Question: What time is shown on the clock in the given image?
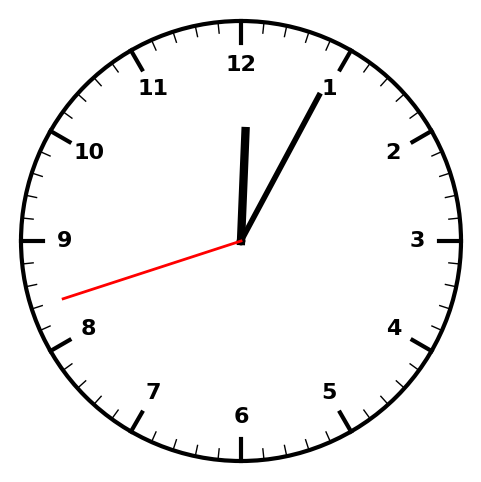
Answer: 12:04:42